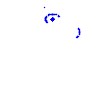
Particle: proton